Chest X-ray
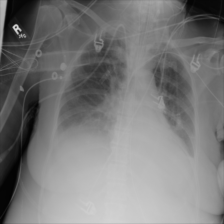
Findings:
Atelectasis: negative
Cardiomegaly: negative
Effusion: positive
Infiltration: negative
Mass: negative
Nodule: negative
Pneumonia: negative
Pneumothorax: negative
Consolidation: negative
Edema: negative
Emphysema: negative
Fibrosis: negative
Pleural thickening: negative
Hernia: negative